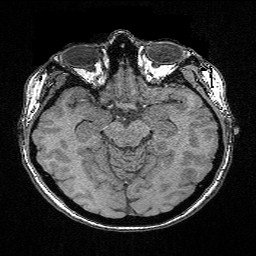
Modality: FLASH
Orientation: coronal
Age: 31
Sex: female